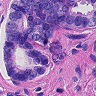
Metastatic tissue present: yes